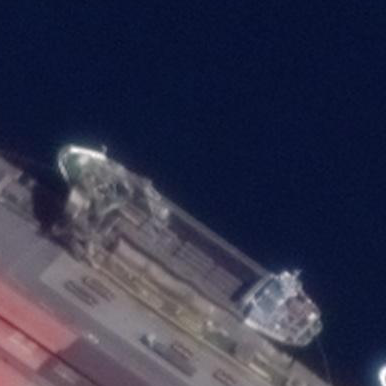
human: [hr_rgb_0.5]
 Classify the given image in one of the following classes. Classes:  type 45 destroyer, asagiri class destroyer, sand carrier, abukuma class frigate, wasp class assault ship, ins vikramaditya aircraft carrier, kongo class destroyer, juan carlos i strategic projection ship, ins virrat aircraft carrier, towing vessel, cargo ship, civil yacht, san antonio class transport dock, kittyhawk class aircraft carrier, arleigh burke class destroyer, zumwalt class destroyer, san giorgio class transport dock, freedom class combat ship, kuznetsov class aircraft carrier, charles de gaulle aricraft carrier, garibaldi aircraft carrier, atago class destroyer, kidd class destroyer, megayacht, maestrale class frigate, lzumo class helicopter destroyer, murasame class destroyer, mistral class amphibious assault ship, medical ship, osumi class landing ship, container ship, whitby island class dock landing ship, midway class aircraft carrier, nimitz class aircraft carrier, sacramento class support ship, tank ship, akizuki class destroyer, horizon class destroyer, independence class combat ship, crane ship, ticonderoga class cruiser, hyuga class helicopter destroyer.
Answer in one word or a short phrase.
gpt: Cargo ship